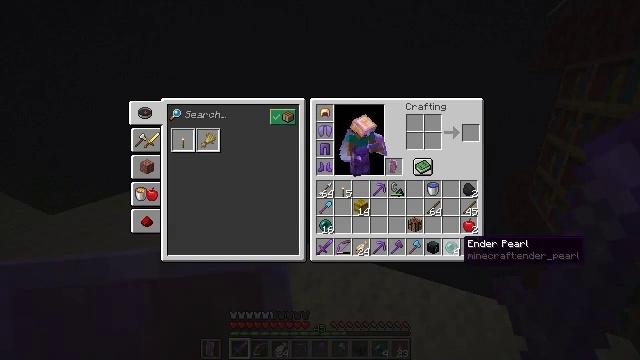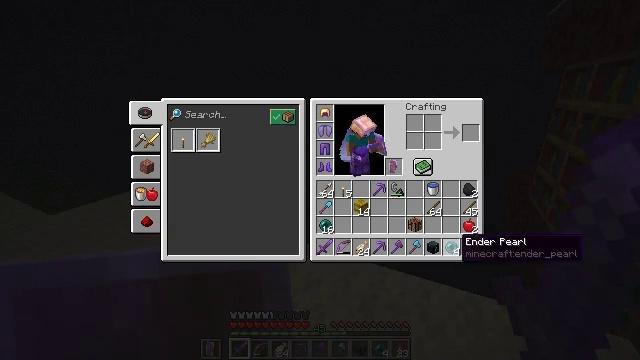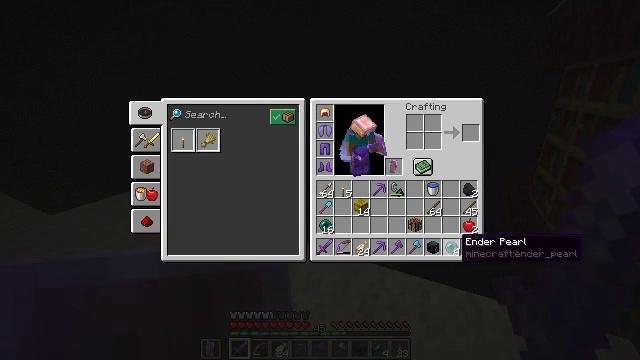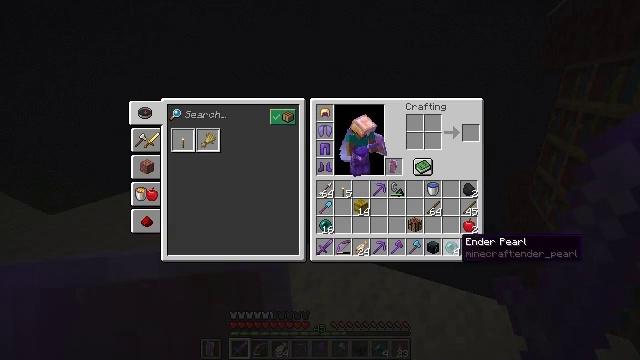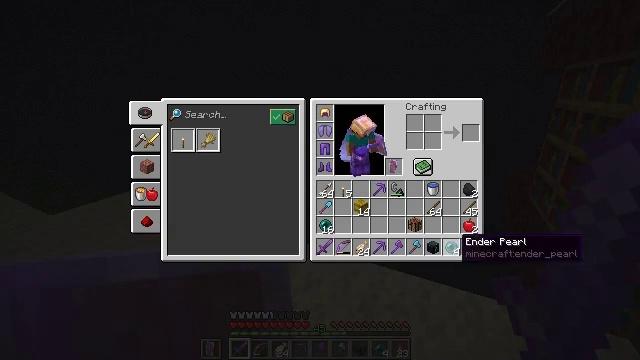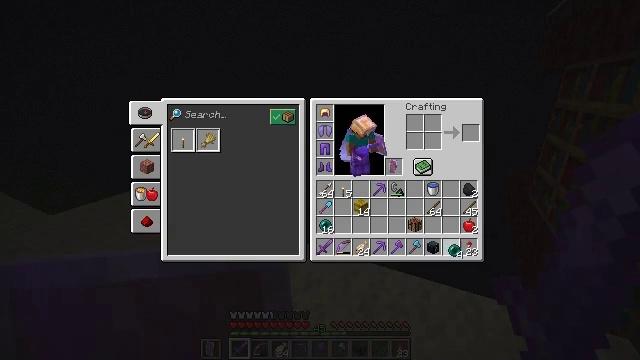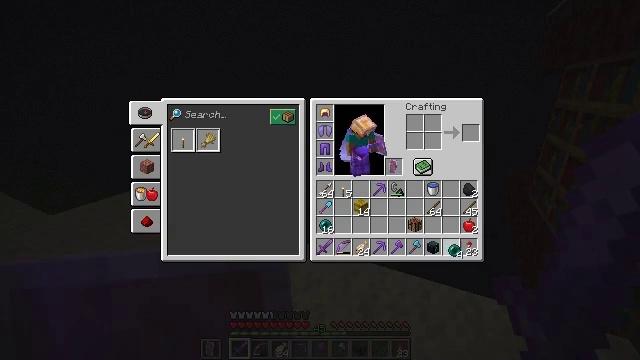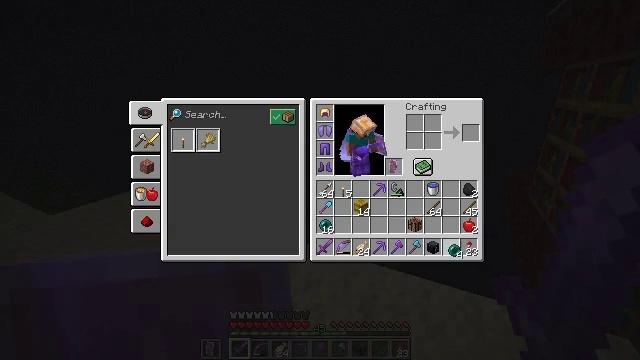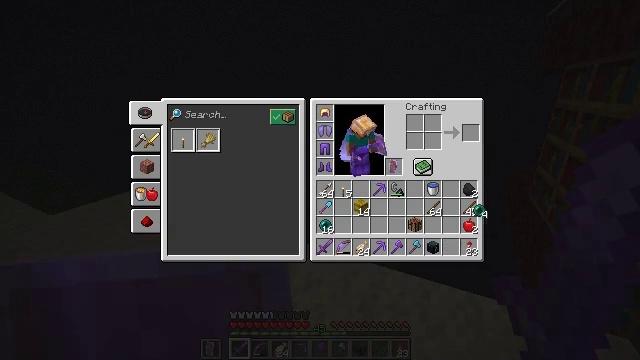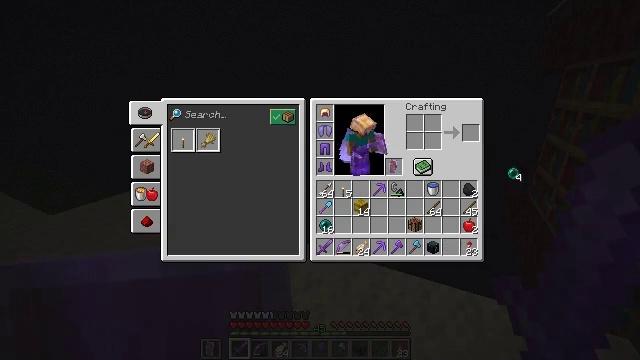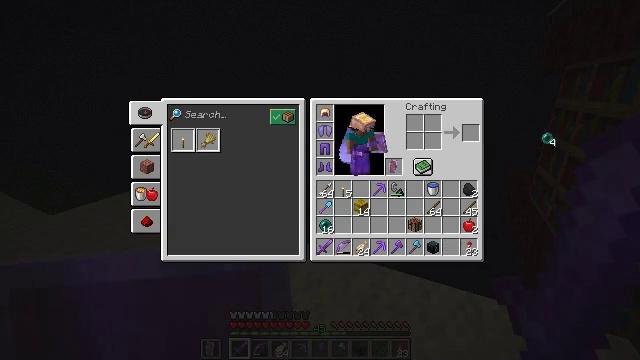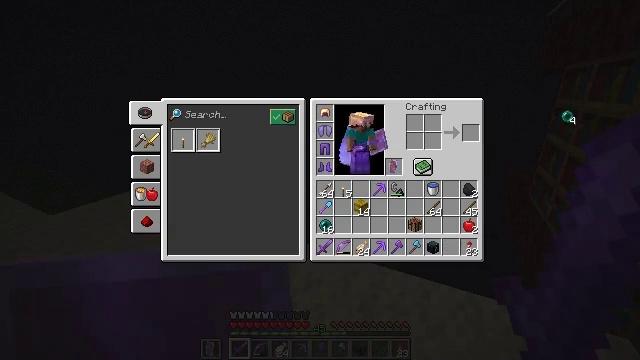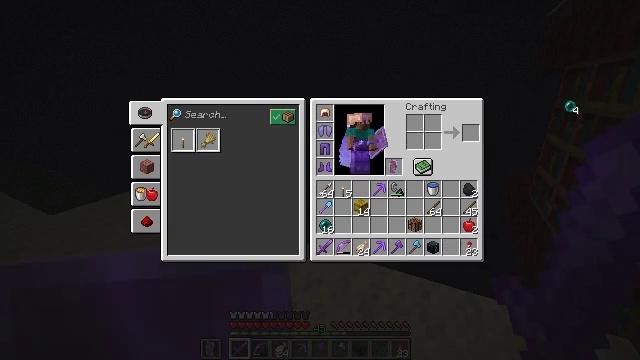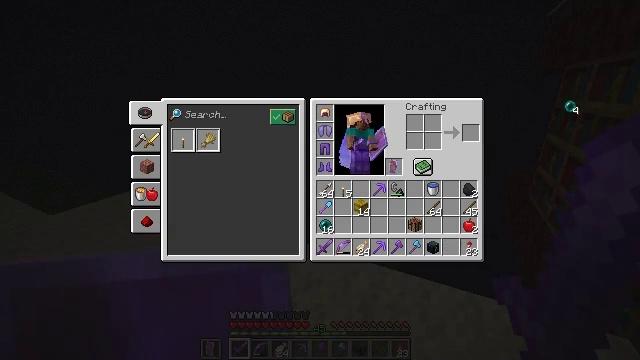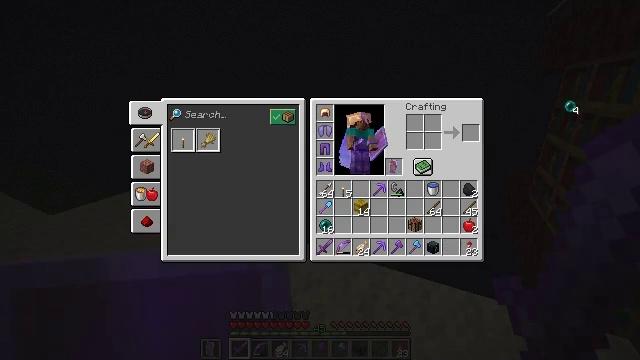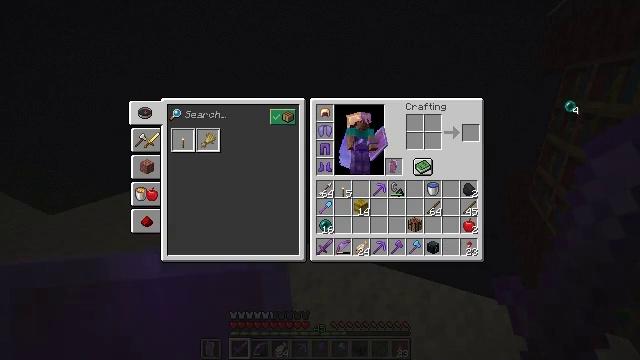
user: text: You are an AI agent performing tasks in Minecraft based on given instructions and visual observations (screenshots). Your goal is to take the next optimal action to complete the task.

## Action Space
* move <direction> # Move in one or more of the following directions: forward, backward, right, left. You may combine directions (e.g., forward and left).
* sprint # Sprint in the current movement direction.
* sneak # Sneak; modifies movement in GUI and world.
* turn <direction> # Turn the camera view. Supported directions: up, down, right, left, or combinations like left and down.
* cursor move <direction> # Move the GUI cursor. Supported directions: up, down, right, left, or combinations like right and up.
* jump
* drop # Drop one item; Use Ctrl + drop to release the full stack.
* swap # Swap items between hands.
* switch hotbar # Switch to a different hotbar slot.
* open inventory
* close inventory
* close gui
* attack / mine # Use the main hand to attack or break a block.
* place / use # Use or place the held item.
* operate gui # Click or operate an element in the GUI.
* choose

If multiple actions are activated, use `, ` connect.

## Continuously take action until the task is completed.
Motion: motion action
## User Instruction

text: Drop an ender pearl.
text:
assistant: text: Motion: no_op
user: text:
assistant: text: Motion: no_op
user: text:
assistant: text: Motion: no_op
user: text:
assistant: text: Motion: no_op
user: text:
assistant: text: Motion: operate gui
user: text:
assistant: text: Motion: operate gui
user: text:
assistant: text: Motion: operate gui
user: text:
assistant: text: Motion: cursor move right and up
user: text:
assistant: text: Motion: cursor move right and up
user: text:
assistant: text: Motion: cursor move right and up
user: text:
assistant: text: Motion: cursor move right and up
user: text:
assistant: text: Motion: cursor move up
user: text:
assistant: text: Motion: no_op
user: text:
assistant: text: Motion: operate gui
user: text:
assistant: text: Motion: operate gui
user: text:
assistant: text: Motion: operate gui
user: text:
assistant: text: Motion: no_op
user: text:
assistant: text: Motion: no_op
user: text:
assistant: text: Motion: no_op
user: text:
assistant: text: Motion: no_op
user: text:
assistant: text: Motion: no_op
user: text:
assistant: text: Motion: no_op